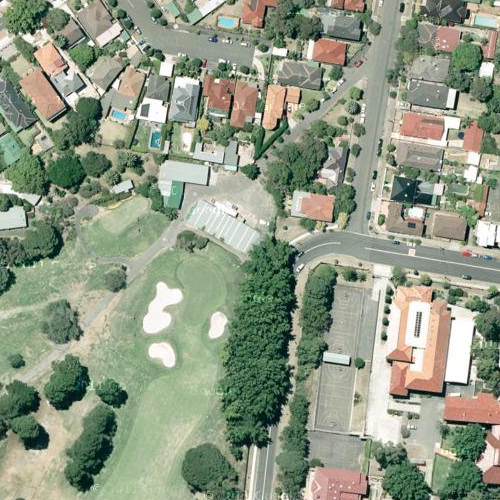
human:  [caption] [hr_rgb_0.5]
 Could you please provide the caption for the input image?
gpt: Lots of houses with different colors of roofs arranged neatly .

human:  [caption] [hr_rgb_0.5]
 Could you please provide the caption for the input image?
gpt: There are many houses arranged neatly in the residential area while some roads go through .

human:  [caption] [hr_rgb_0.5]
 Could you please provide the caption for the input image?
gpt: A residential area with houses arranged neatly and some roads go through this area .

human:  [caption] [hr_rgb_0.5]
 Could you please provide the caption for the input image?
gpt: There is a residential area with houses arranged neatly while many plants on the roadside .

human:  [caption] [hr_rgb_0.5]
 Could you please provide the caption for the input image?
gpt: A residential area with houses densely arranged .